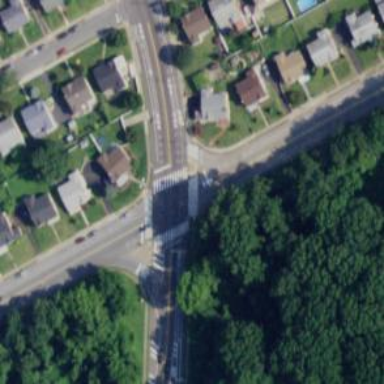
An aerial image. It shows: Footway.